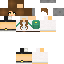
A female human skin with medium skin, wearing brown long hair dressed in a blue hoodie and black pants, featuring a closed mouth.